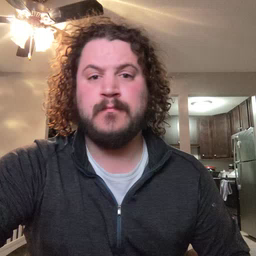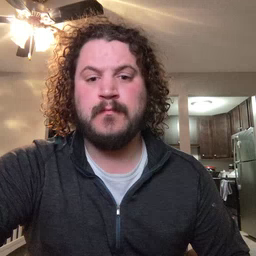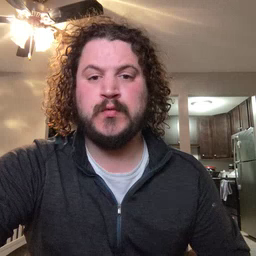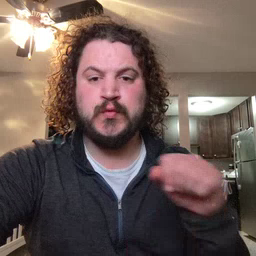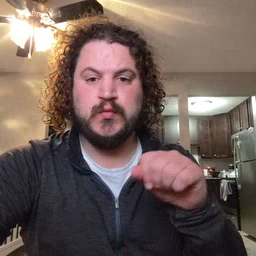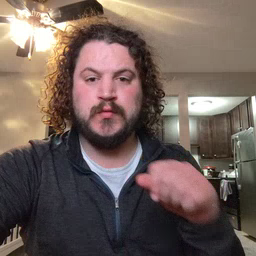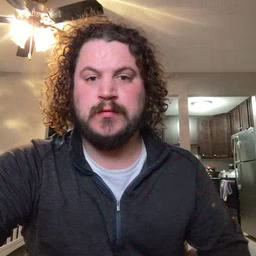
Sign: shoe